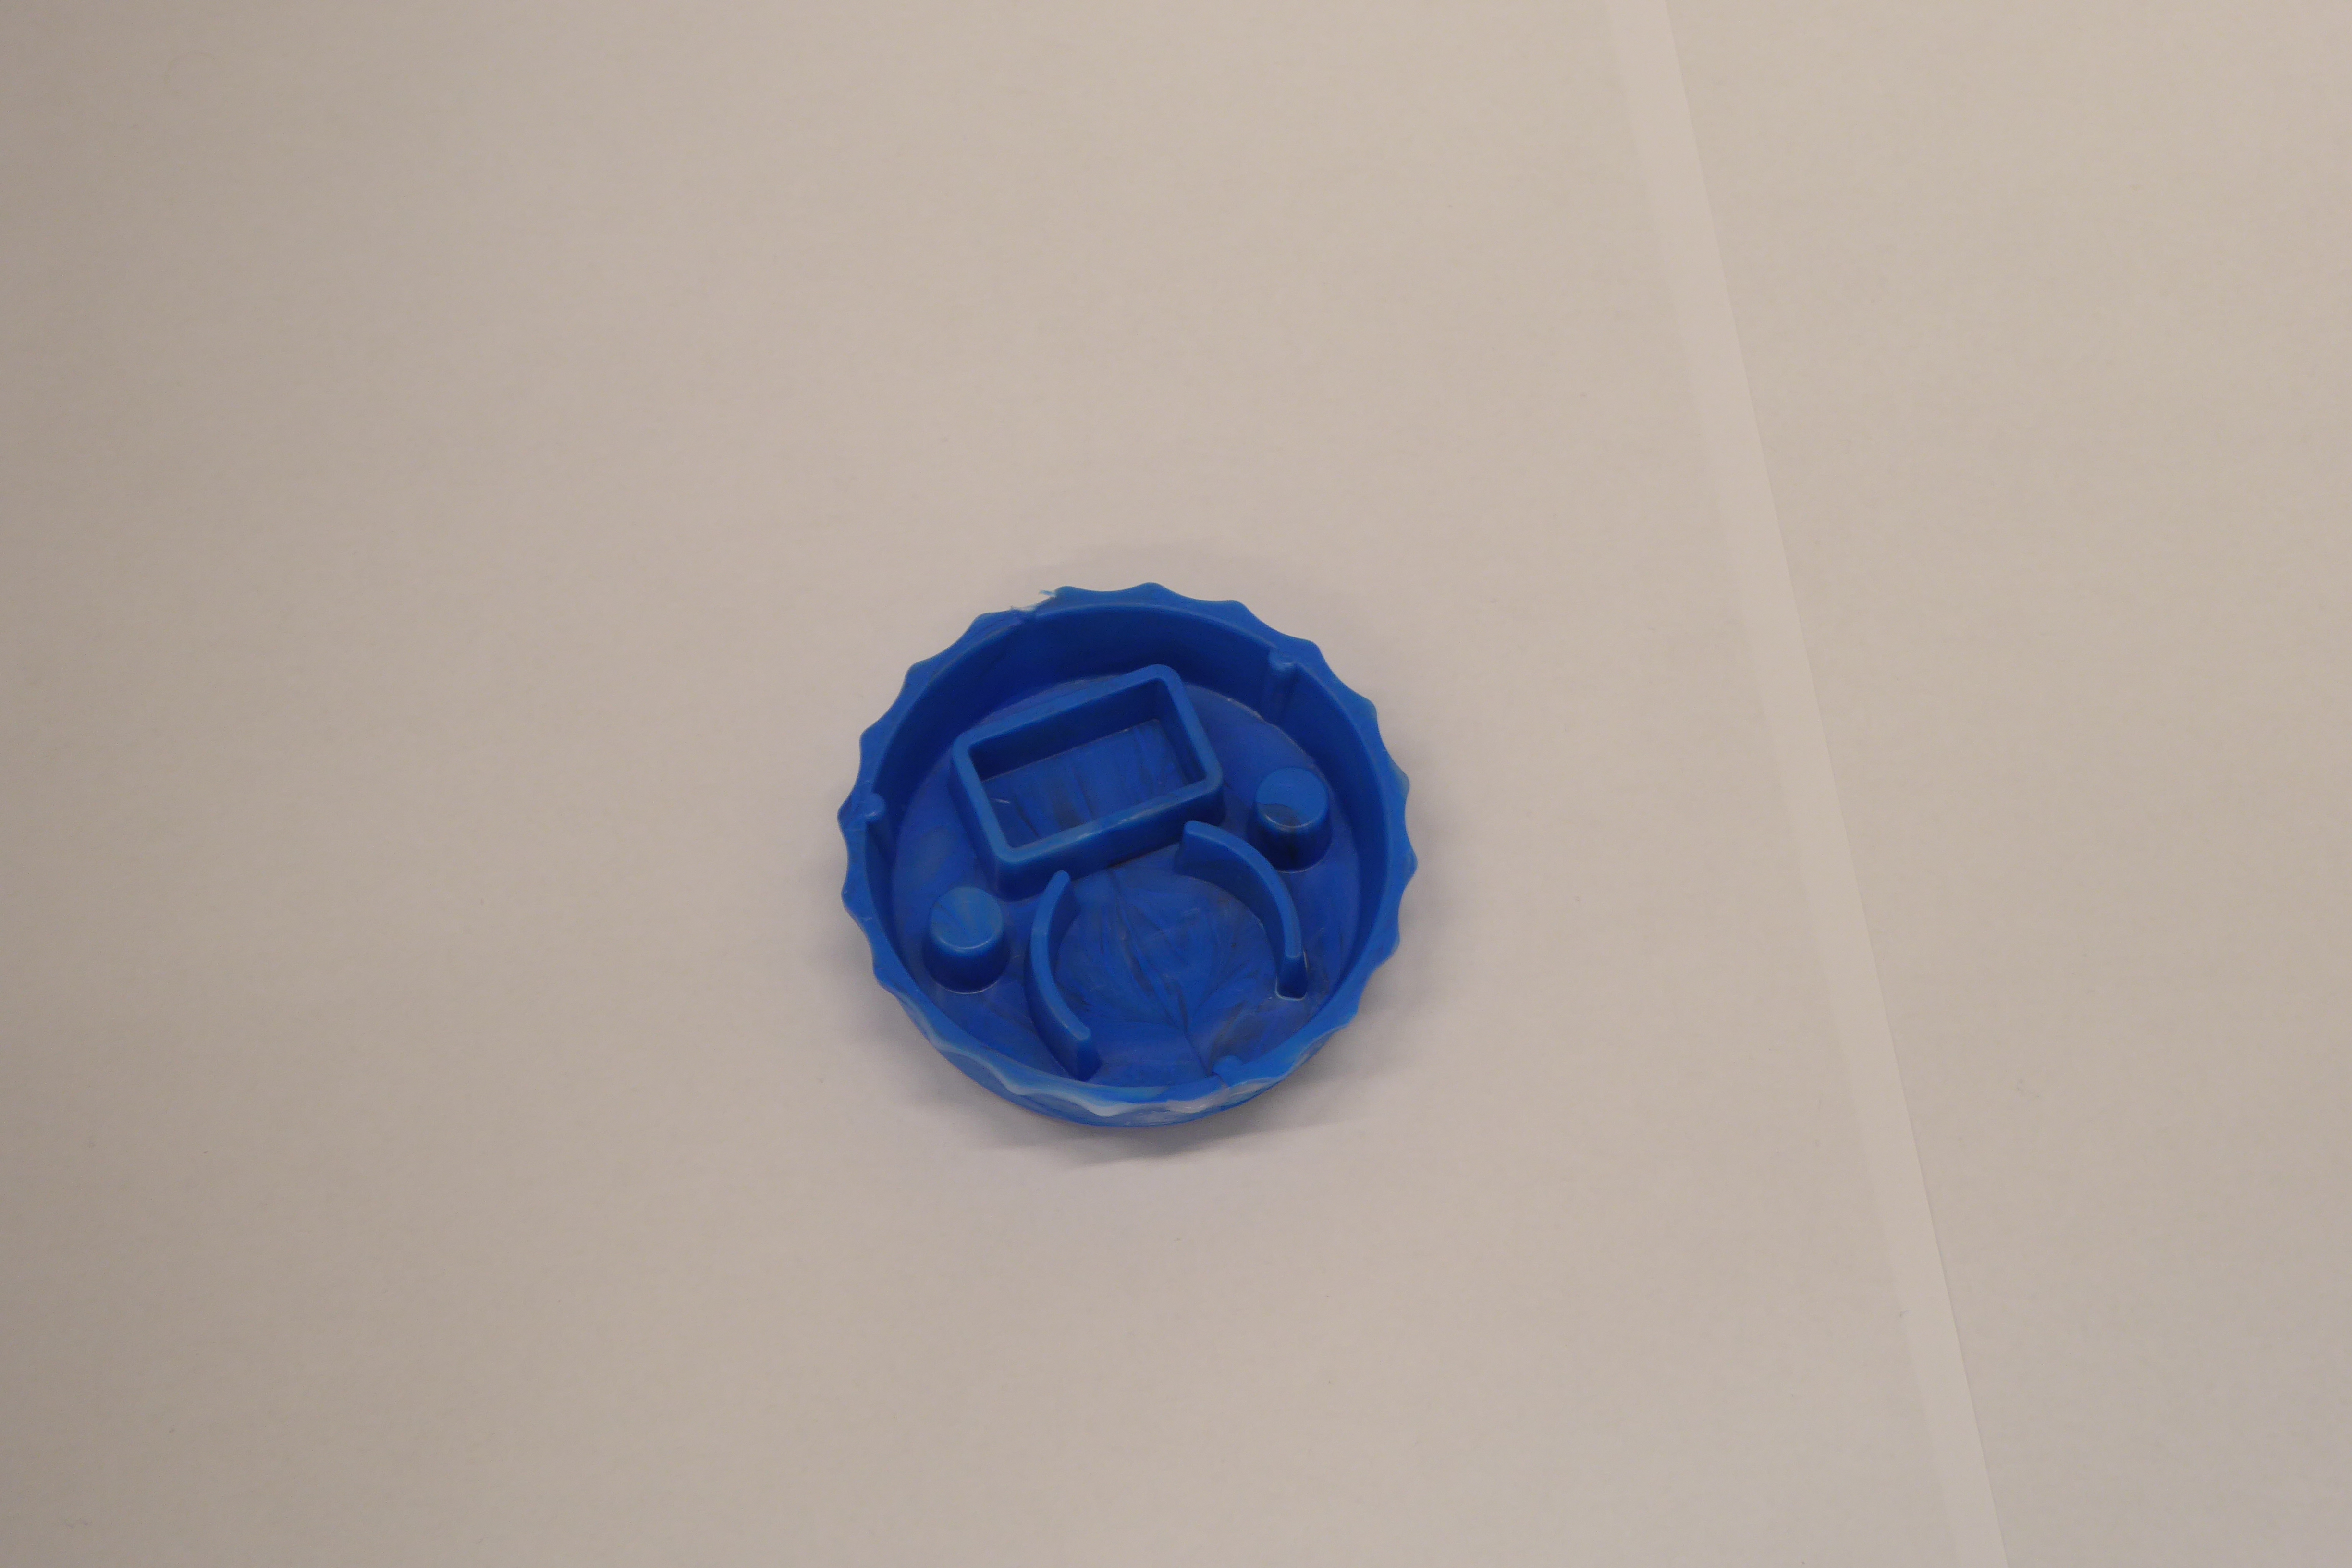
Label: Bottle Opener - Cover